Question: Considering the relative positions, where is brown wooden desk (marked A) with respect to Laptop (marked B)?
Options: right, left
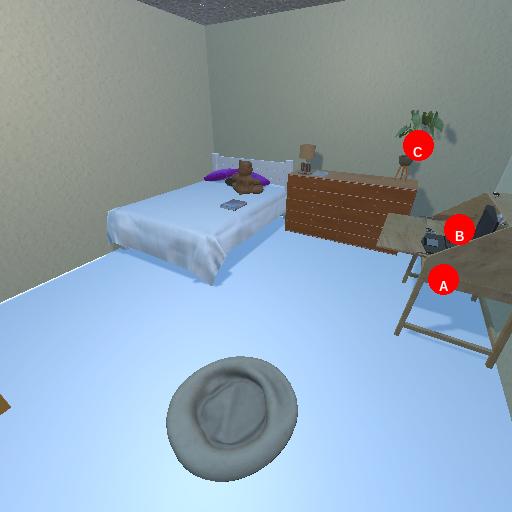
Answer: right